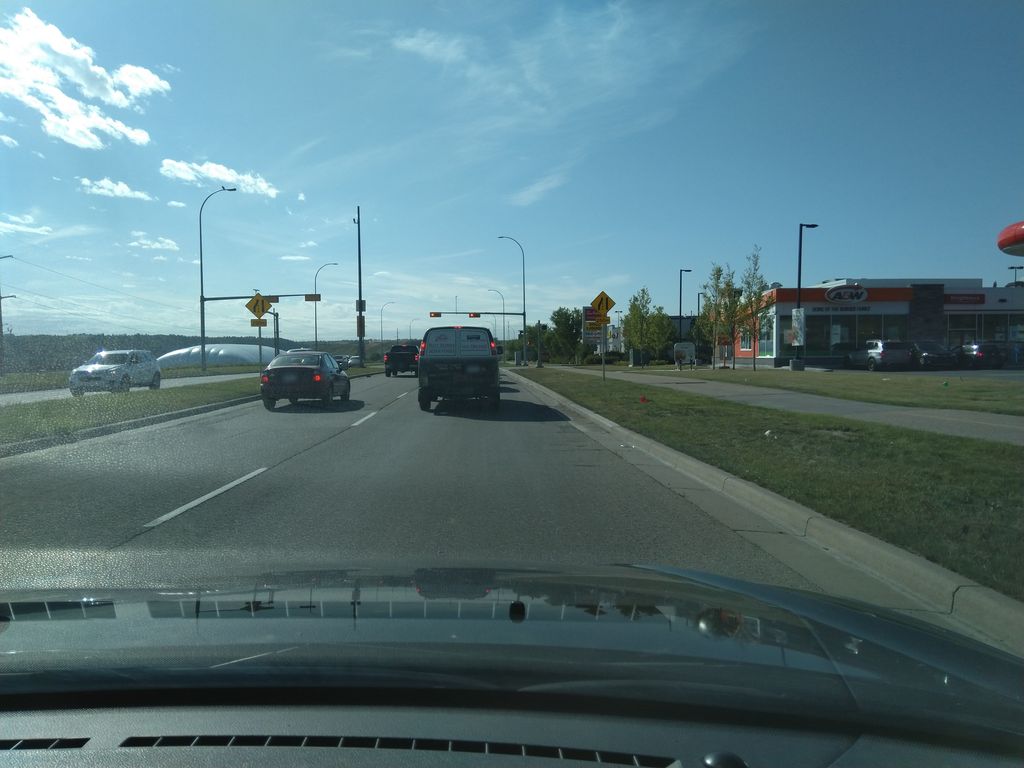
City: calgary